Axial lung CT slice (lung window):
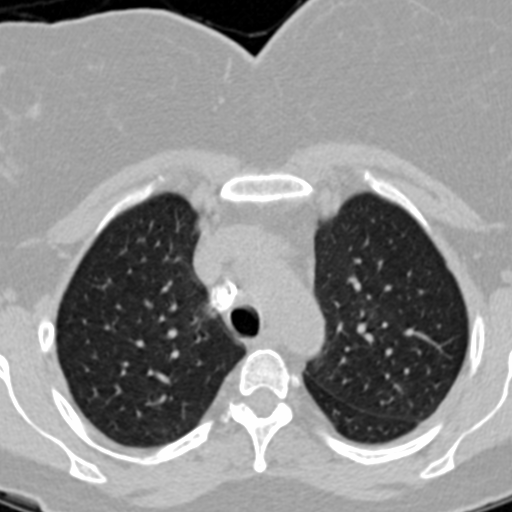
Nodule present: no